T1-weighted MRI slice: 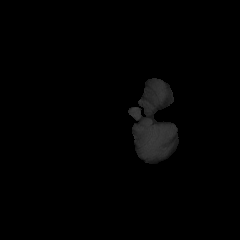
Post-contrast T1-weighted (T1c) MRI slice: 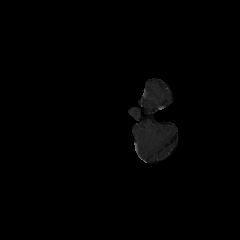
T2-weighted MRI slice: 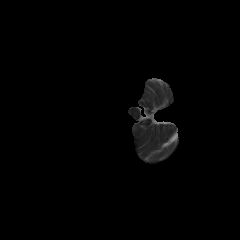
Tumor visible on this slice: no